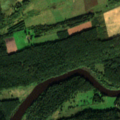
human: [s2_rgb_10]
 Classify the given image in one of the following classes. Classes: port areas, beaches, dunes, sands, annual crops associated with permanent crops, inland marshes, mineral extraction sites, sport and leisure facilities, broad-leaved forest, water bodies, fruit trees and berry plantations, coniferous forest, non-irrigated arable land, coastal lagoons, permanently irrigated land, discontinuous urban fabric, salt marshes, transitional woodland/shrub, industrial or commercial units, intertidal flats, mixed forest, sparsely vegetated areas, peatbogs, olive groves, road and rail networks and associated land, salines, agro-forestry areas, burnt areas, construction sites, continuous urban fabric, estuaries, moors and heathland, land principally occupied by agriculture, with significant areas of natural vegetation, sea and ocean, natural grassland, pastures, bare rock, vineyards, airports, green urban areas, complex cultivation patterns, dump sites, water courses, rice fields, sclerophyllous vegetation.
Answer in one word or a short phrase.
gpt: non-irrigated arable land, pastures, land principally occupied by agriculture, with significant areas of natural vegetation, coniferous forest, mixed forest